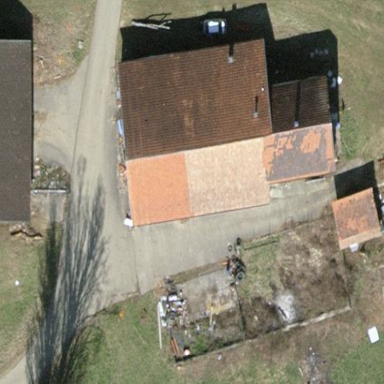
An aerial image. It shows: Farmyard area.